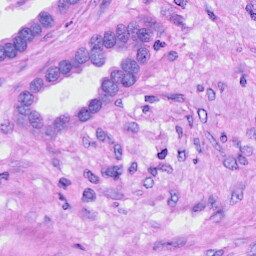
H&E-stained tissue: Ovarian